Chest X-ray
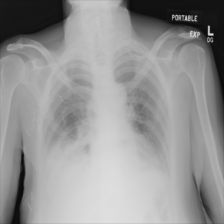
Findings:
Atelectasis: positive
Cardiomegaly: negative
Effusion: positive
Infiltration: negative
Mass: negative
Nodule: negative
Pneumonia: negative
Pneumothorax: negative
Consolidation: negative
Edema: negative
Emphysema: negative
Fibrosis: negative
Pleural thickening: negative
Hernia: negative